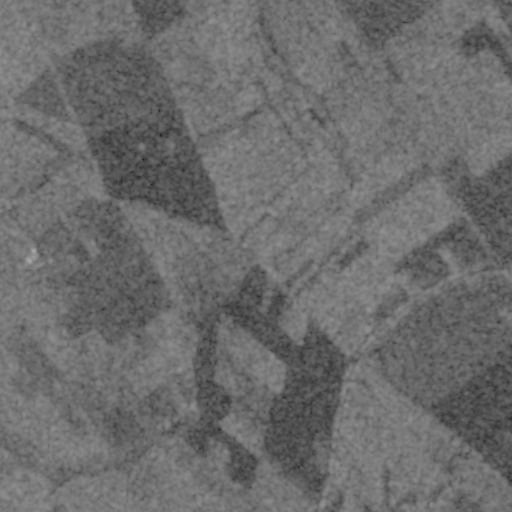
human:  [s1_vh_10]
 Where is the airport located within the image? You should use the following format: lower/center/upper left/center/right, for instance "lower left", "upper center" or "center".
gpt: The airport is located in the upper left of the image.
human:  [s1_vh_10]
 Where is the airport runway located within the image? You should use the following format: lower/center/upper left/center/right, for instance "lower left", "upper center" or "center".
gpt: The airport runway is located in the upper left of the image.
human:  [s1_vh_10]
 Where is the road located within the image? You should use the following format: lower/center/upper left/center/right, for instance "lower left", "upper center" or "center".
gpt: There is no road in the image.

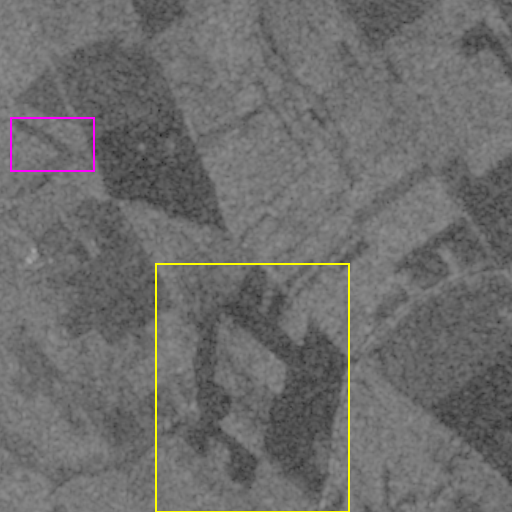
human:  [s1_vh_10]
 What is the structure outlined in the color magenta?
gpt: The structure outlined in magenta is an airport.
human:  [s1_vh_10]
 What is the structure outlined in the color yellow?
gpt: The structure outlined in yellow is a crop field.
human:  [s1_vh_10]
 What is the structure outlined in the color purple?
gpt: There is no purple outline.